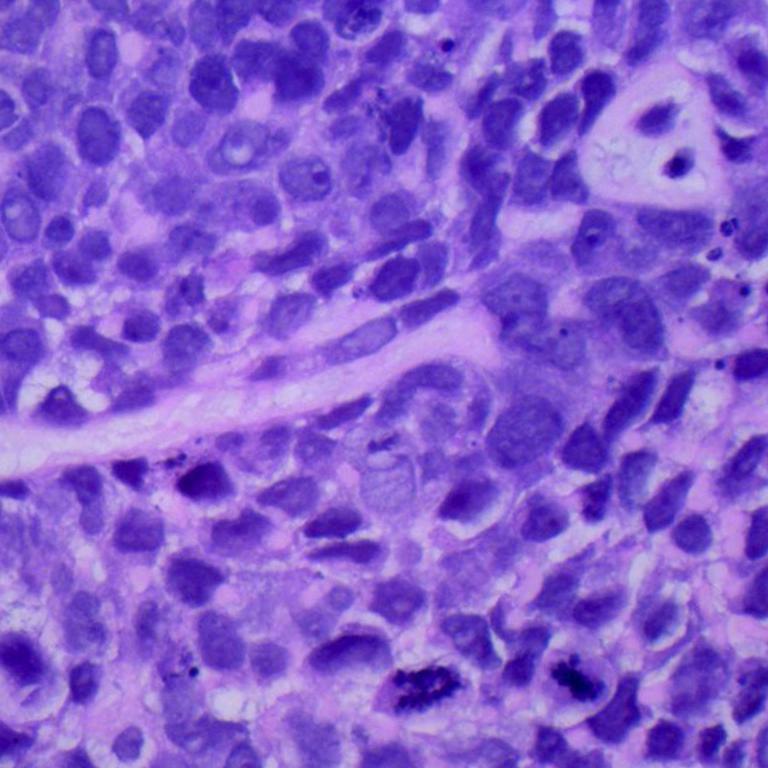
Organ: lung
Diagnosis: squamous carcinomas